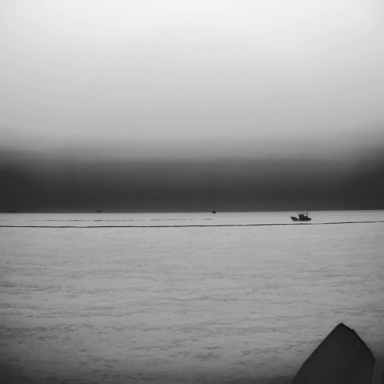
There is a bulk_carrier in the infrared image.